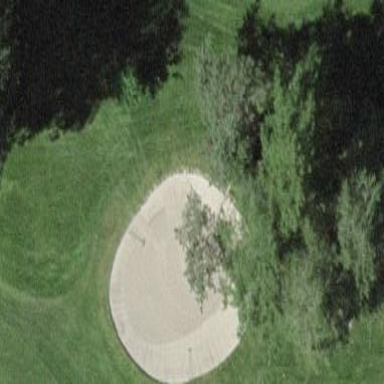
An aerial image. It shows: Sand bunker on golf course.